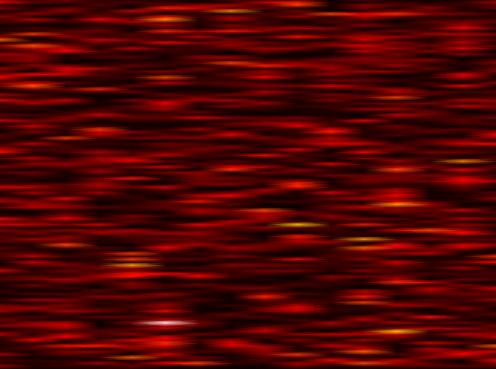
Label: WOLA